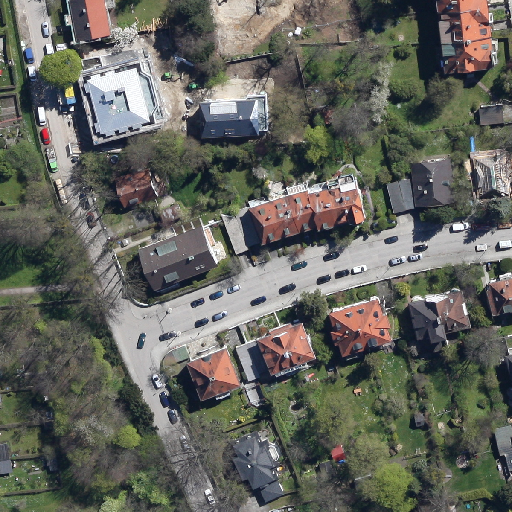
Referring expression: paved road